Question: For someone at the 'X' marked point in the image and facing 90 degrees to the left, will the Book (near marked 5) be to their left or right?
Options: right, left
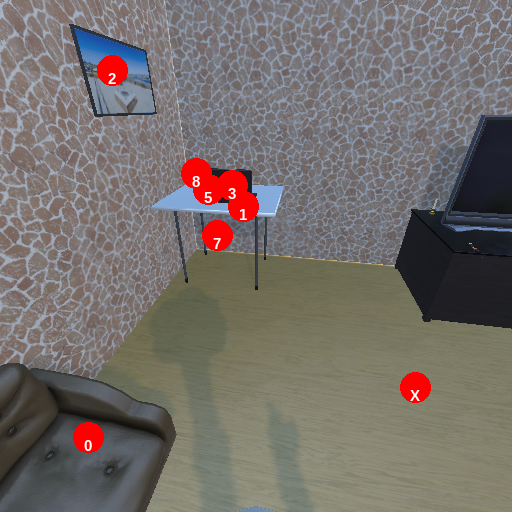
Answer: right